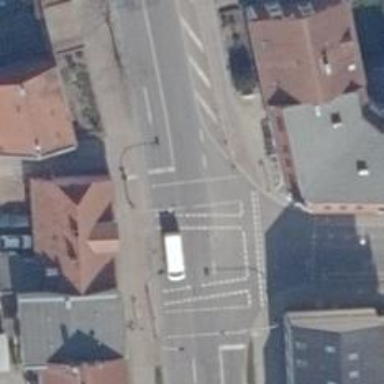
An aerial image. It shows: Road crossing with traffic signals.